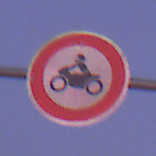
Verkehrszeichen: VerbotKraftraeder
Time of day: Dawn
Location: Outdoor (Nature)
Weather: PartlyCloudy
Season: NotSpecified
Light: Natural